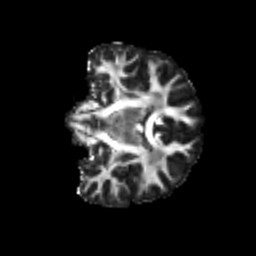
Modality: FA
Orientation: coronal
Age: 25
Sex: male
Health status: healthy
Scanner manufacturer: siemens
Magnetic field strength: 3 T
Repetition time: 3.6 s
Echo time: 0.092 s